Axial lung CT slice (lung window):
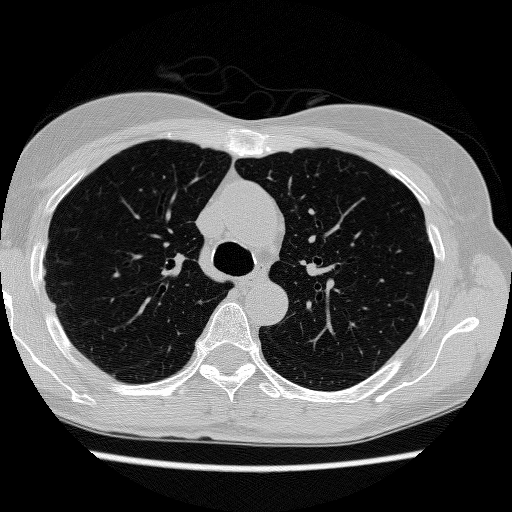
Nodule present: no